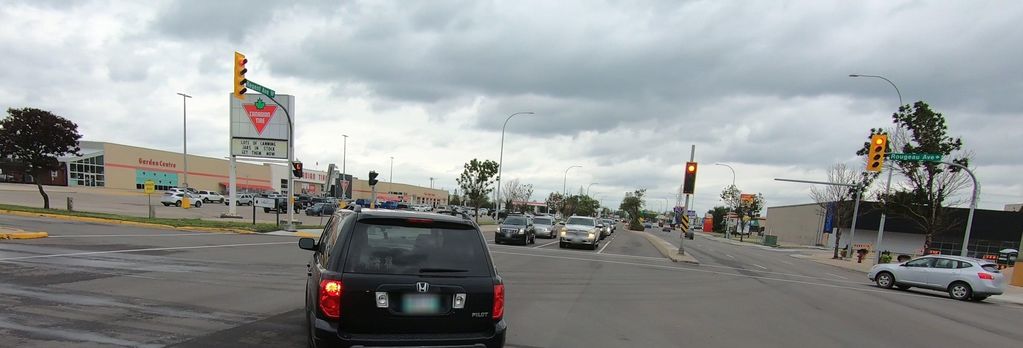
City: winnipeg